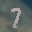
Label: 7